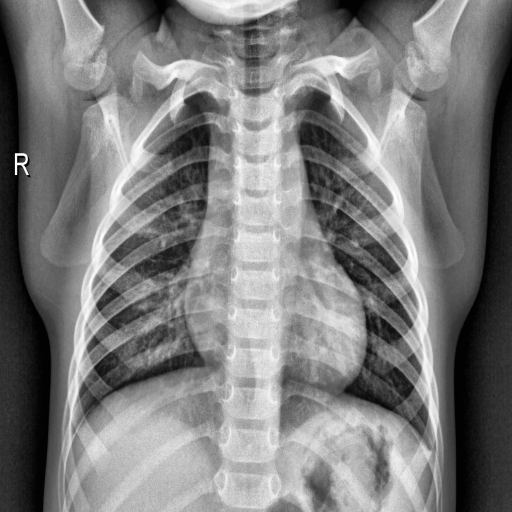
Finding: NORMAL